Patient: sex M, age 60
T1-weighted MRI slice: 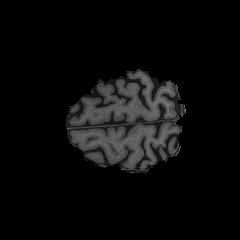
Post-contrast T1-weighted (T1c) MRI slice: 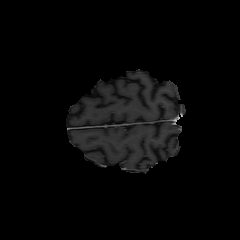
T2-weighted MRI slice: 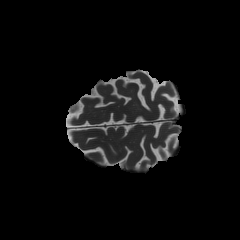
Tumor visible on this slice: no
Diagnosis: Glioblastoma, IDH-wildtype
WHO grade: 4